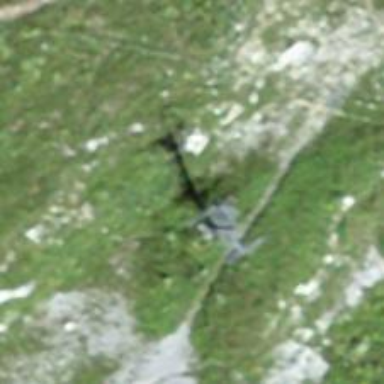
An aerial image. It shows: Pylon used for aerialway.